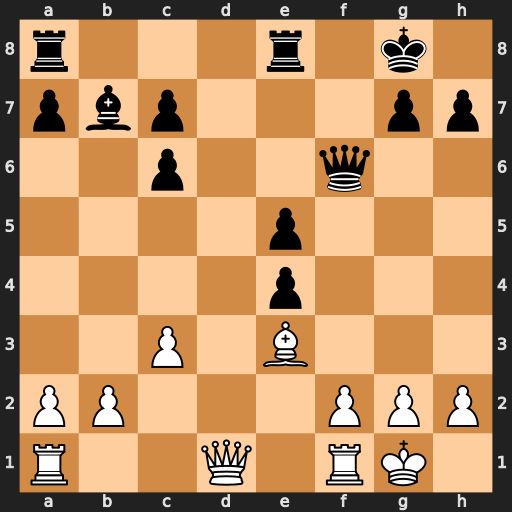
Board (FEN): r3r1k1/pbp3pp/2p2q2/4p3/4p3/2P1B3/PP3PPP/R2Q1RK1
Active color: w
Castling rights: -
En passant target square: -
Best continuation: Qb3+ Qe6 Qxb7